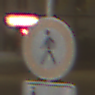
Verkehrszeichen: VerbotFussgaenger
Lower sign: RichtungsangabeDurchPfeile6
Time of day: Night
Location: Outdoor (Urban)
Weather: Clear
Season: NotSpecified
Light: Artificial